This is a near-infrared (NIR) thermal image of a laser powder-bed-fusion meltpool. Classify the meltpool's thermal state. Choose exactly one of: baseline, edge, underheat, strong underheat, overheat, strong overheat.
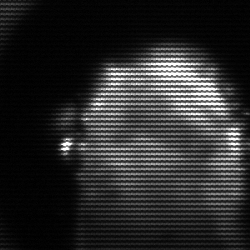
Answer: baseline